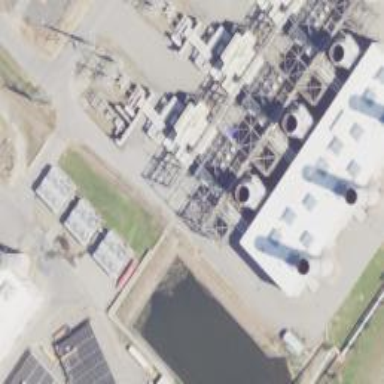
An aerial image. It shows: Gas turbine generator powered by gas.